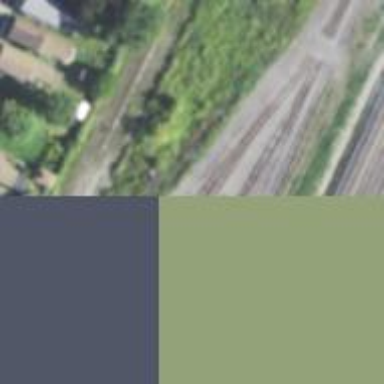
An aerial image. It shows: Railway yard in service.